Question:
Hi , I want to save this image produced from 'imagesc(magic(3))', the exact rainbow representation, is it possible?
Thanks.
This question might look like a duplicate , but it is not . I looked at the solution to the similar question at this site , but it did not satisfy me .
I have looked into the Matlab help center and the close answer that I got was this one , at the bottom of <URL>
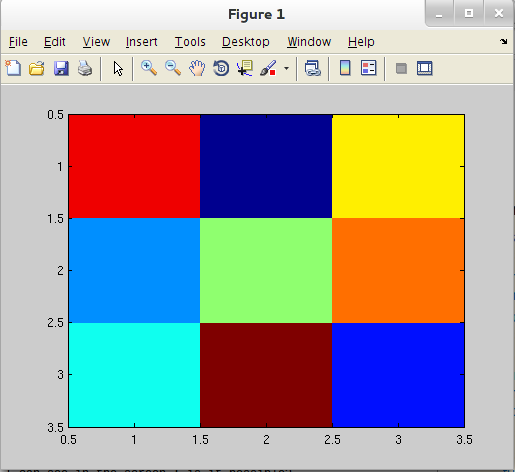
Answer: To save the figure as a file (don't matter how it was created), one should do:
'''
saveas(figureHandle,'filename','format')
'''
where figureHandle could be the 'gcf' handle, which means: .
As pointed in the discussion, if someone doesn't want the ticks to be shown, the person can add:
'''
set(gca,'XTick',[])
set(gca,'YTick',[])
'''
where gca is the handle to the current axis, just as 'gcf'. If you have more than one axis, don't forget to "handle the handles". They are returned to you when you create them, i.e.:
'''
hFig = figure(pairValuedProperties); % Create and get the figure handle
hAxes1 = suplot(2,1,1,pairValuedProperties); % Create and get the upper axes handle
hAxes2 = suplot(2,1,2,pairValuedProperties); % Create and get the bottom axes handle
'''
where the pair value are the figure or axes properties declared in the following syntax:
''PropertyName1',PropertyValue1,'PropertyName2',PropertyValue2,...'
Here are the matlab documentation about the <URL>.
---
Example:
The image saved with the following code:
'''
figure
imagesc(magic(3))
set(gca,'XTick',[]) % Remove the ticks in the x axis!
set(gca,'YTick',[]) % Remove the ticks in the y axis
set(gca,'Position',[0 0 1 1]) % Make the axes occupy the hole figure
saveas(gcf,'Figure','png')
'''